Question: I show this link but answer was just only display the balloon.
<URL>
But I am finding just like the display images with border.... Like this.

If any one have any idea about how to do this so please help me.
I am done display the 3-5 images in map. But now I just want to display that images with border.
Thanks in advance.
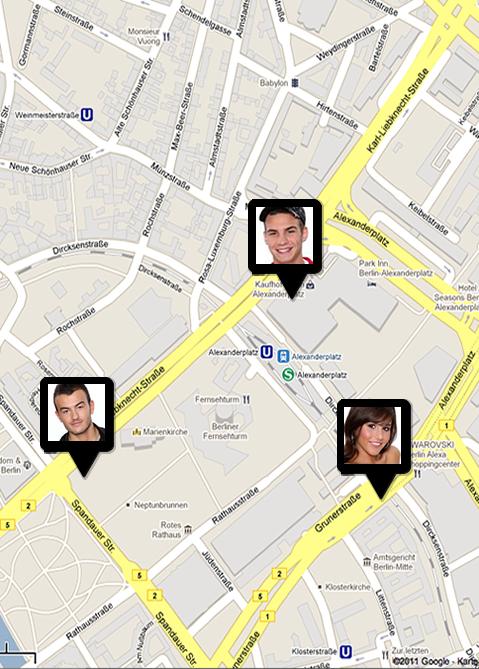
Answer: here is some code that draws a circle:
'''
private class ProximityOverlay extends Overlay {
public void draw(Canvas canvas, MapView mapview, boolean b) {
// draw some stuff in here, like
Paint paint = new Paint();
paint.setAntiAlias(true);
paint.setStrokeWidth(2.0f);
double latitude = location.getLatitude();
double longitude = location.getLongitude();
Projection projection = mapView.getProjection();
GeoPoint leftGeo = new GeoPoint((int) (latitude * 1e6),
(int) (longitude * 1e6));
Point left = new Point();
projection.toPixels(leftGeo, left);
paint.setColor(Color.parseColor("#00CCFF"));
paint.setStyle(Style.FILL);
canvas.drawCircle(left.x, left.y, 9, paint);
paint.setColor(Color.parseColor("#003399"));
paint.setStyle(Style.STROKE);
canvas.drawCircle(left.x, left.y, 10, paint);
}
'''
you can modify it to draw a black rectangle:
'''
canvas.drawRect(left, top, right, bottom, paint);
'''